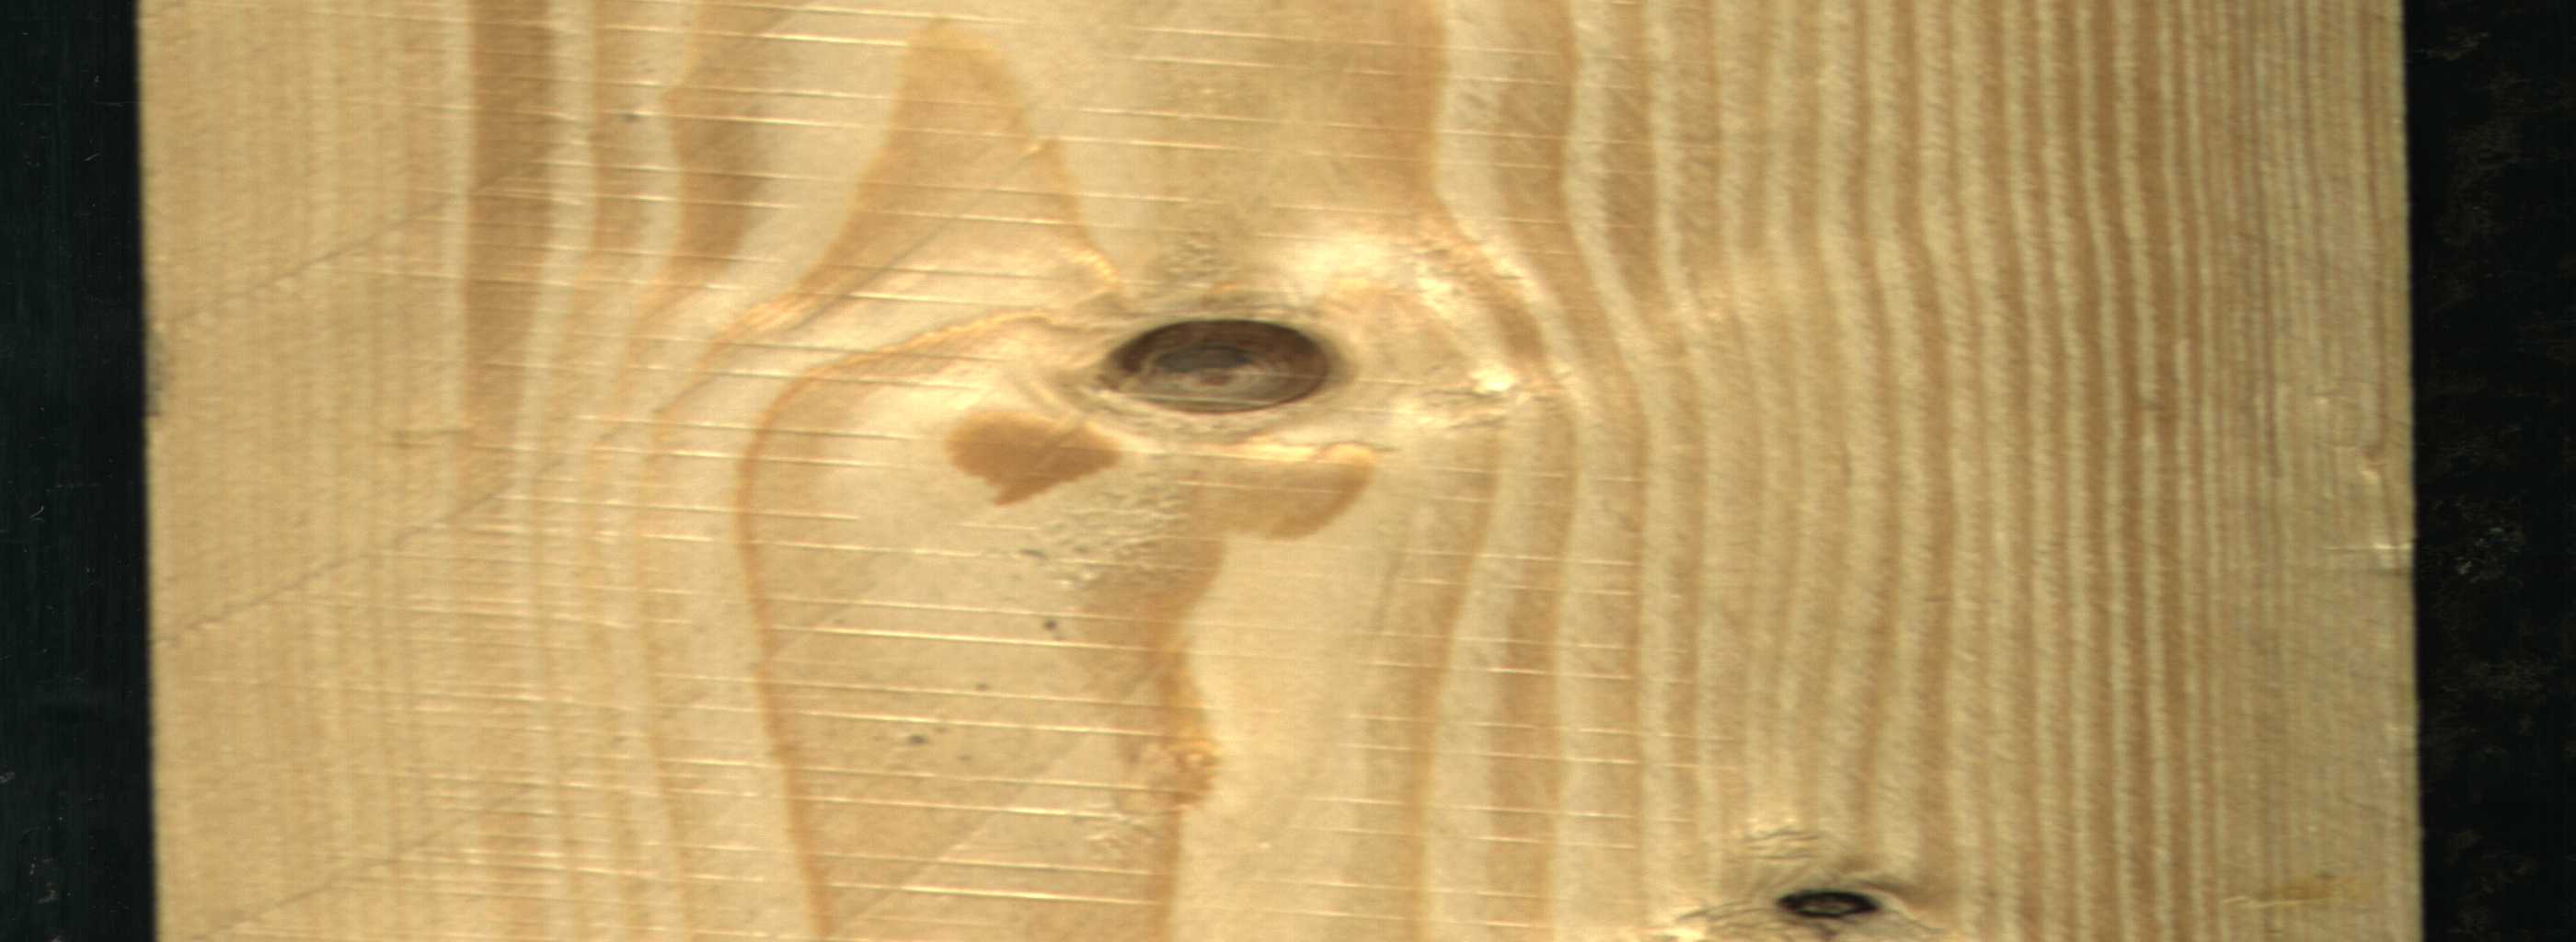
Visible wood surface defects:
Dead_Knot
Live_Knot